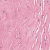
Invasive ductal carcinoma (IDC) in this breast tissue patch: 0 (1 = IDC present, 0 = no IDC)